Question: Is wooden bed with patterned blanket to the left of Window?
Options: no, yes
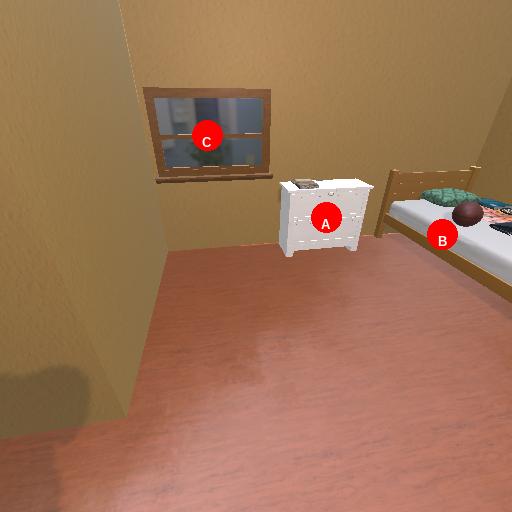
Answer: no